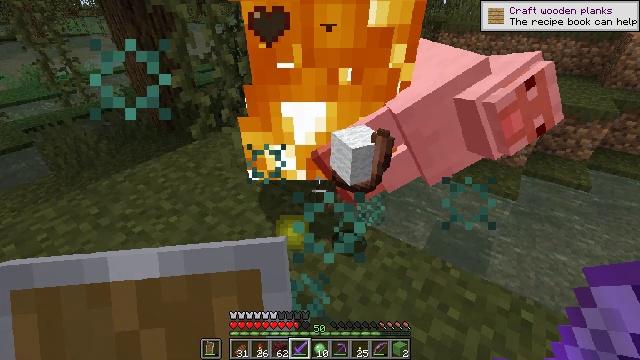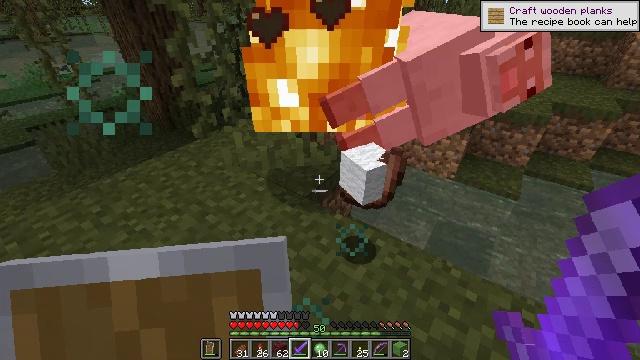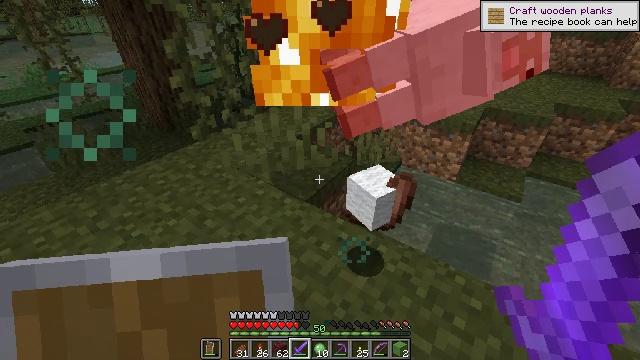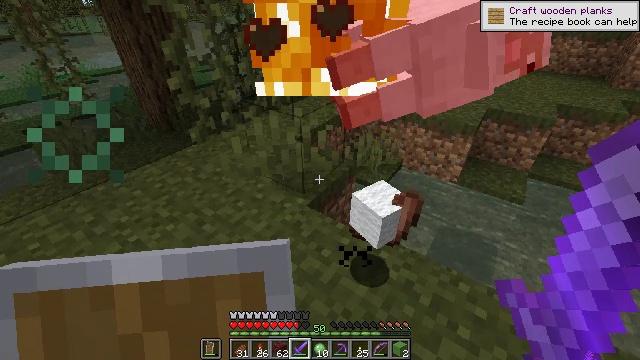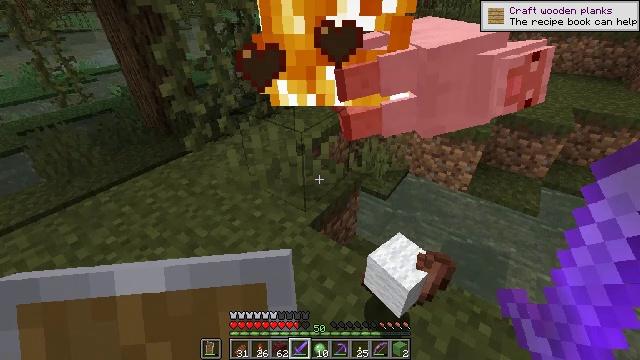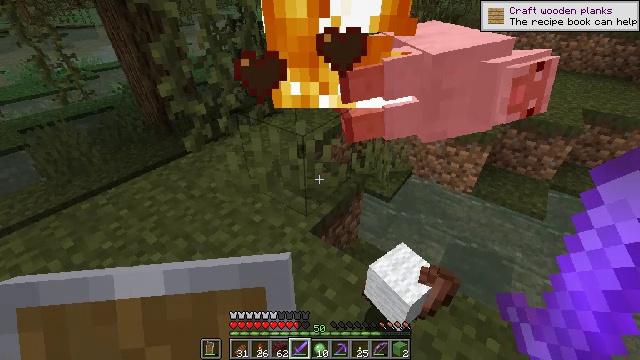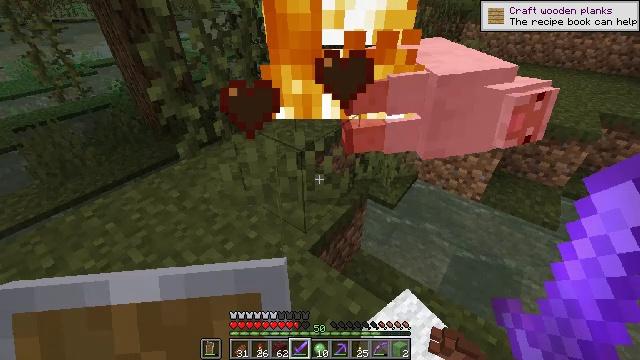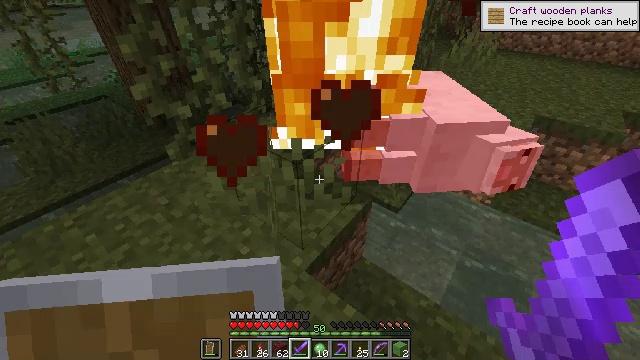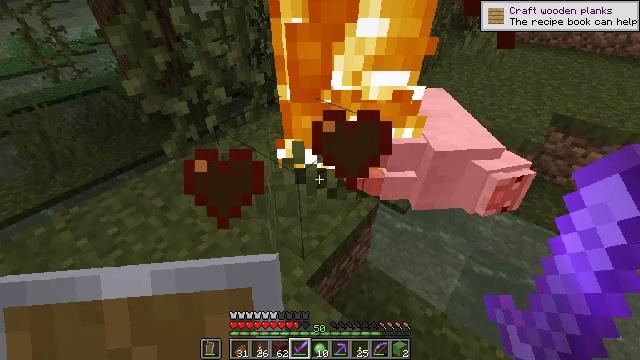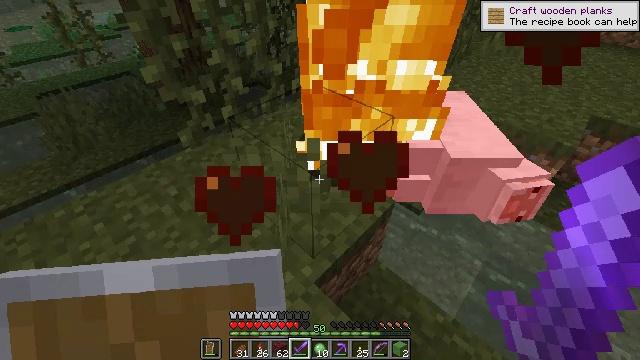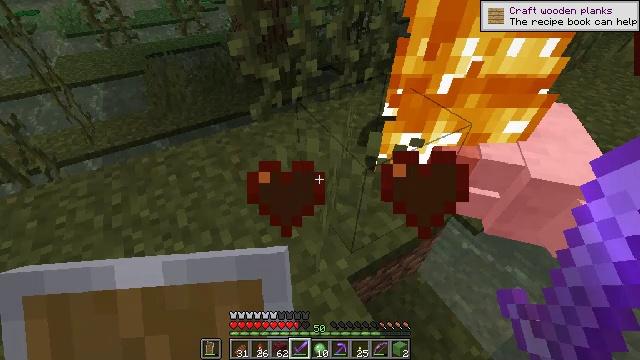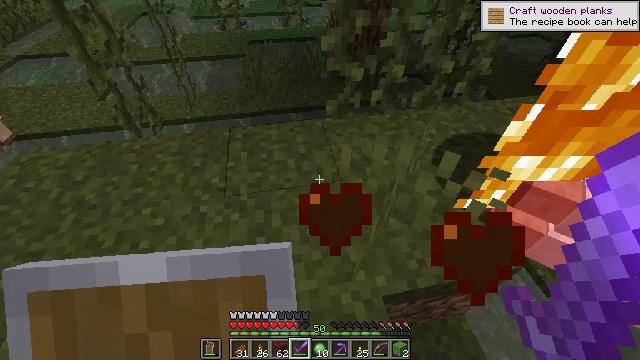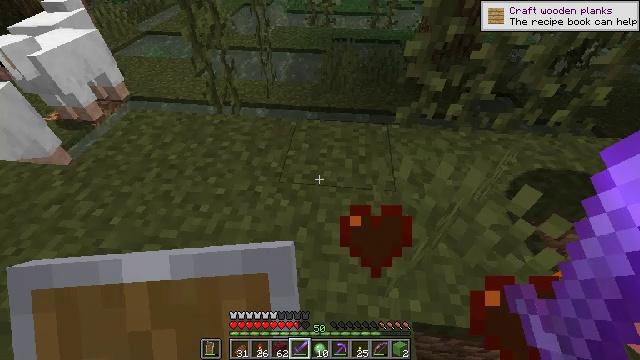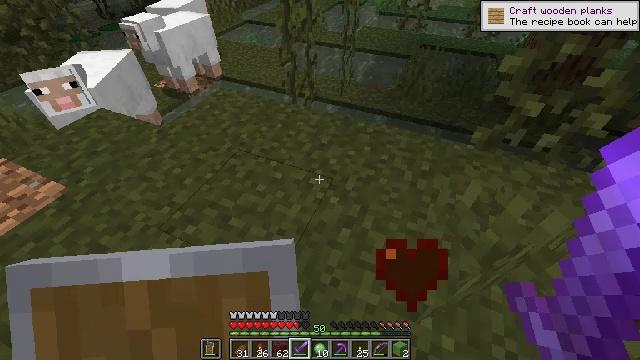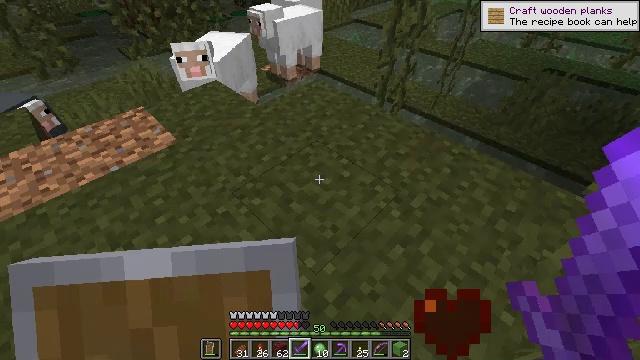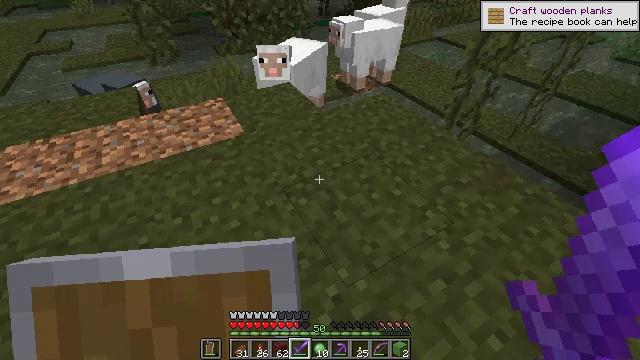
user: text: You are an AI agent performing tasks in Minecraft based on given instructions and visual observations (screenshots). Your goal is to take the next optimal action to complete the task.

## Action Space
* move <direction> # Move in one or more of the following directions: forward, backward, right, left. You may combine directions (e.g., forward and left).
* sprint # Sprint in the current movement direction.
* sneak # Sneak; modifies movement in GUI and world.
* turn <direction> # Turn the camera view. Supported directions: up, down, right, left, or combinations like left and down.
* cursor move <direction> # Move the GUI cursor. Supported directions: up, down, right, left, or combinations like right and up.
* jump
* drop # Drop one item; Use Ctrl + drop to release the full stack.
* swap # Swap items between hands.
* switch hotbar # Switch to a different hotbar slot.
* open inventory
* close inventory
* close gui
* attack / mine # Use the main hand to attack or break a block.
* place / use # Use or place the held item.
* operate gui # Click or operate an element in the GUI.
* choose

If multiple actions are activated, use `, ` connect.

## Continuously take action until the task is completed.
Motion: motion action
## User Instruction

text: Hunt animals.
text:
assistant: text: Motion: no_op
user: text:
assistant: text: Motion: move forward
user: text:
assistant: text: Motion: move forward
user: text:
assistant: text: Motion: move forward
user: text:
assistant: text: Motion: move forward
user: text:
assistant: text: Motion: move forward
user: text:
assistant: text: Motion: move forward, turn down
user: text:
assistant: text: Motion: turn left and down
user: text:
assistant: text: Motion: turn left and down
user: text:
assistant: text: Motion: turn left and down
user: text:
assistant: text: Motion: turn left
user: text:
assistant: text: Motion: turn left
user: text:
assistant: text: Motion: turn left
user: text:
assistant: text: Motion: turn left
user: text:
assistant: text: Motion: turn left and up
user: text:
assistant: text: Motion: turn left and up
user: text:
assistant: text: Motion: turn left
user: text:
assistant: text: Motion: move forward
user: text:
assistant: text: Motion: move forward
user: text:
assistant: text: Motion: move forward
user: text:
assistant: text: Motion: move forward, turn right and up
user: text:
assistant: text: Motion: move forward, turn right and up
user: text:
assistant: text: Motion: move forward, turn right
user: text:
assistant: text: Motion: move forward, turn right and down
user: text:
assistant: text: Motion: move forward
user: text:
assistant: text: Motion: move forward
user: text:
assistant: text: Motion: move forward
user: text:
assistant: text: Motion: move forward, turn down
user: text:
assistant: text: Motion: move forward, turn down
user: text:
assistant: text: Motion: move forward, turn left and down